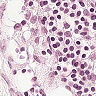
Metastatic tissue present: no